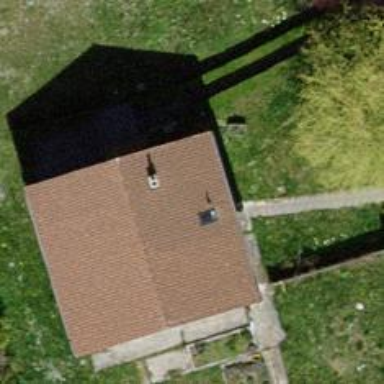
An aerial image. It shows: Simple and straightforward house.